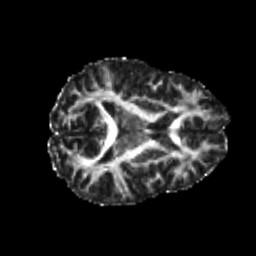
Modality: FA
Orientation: axial
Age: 24
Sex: female
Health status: healthy
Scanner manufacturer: philips
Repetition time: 7.39 s
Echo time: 0.08599 s